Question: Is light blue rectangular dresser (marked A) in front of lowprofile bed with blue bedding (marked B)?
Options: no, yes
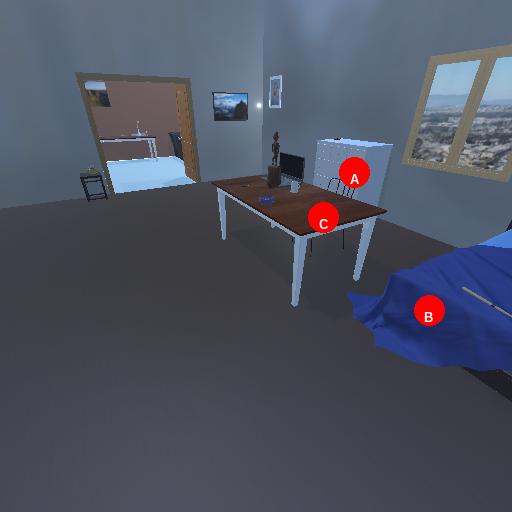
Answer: no